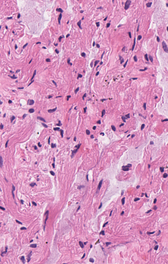
Tumor epithelial tissue: no
Tumor-associated stroma tissue: no
Normal tissue: yes